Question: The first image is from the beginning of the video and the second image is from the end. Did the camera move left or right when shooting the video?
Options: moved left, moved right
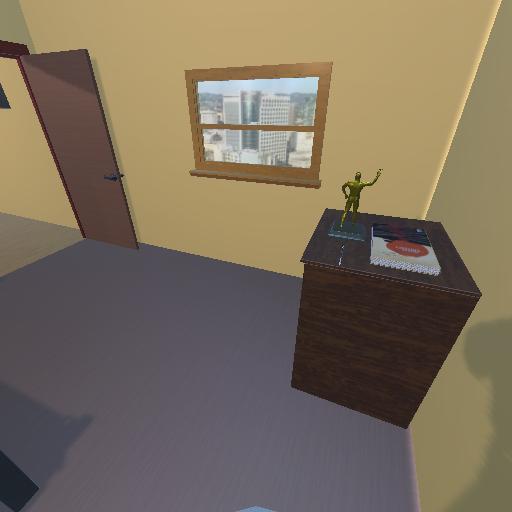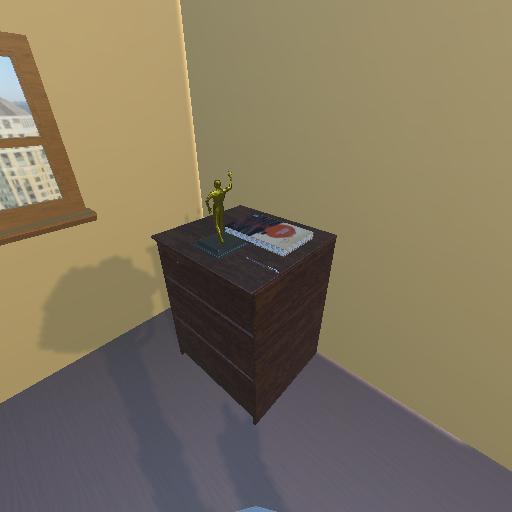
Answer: moved left